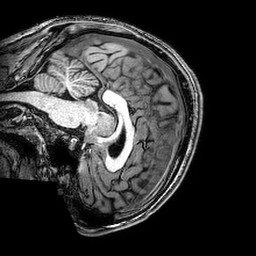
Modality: T1w
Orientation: sagittal
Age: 22
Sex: male
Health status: healthy
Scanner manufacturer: philips
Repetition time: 0.008255 s
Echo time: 0.0038 s